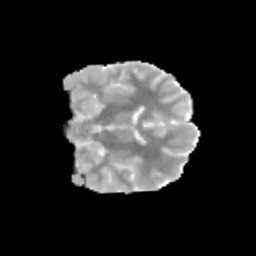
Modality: MD
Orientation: coronal
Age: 11
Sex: male
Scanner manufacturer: siemens
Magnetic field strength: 3 T
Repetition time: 3.8 s
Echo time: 0.07 s